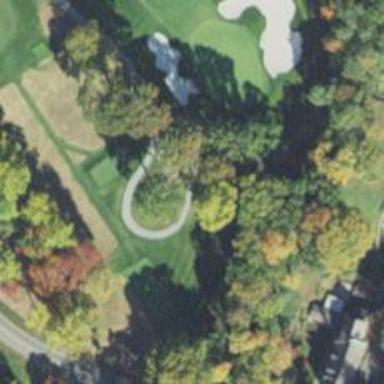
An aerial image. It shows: Path used for both walking and golf.